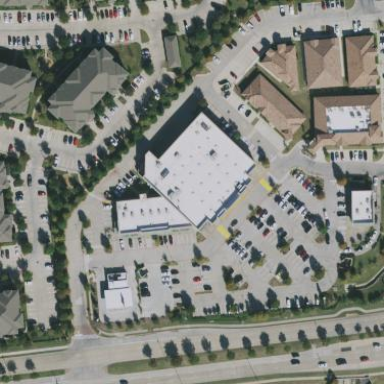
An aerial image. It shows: Supermarket building.